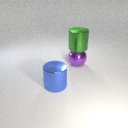
large green metal cylinder above large purple metal sphere